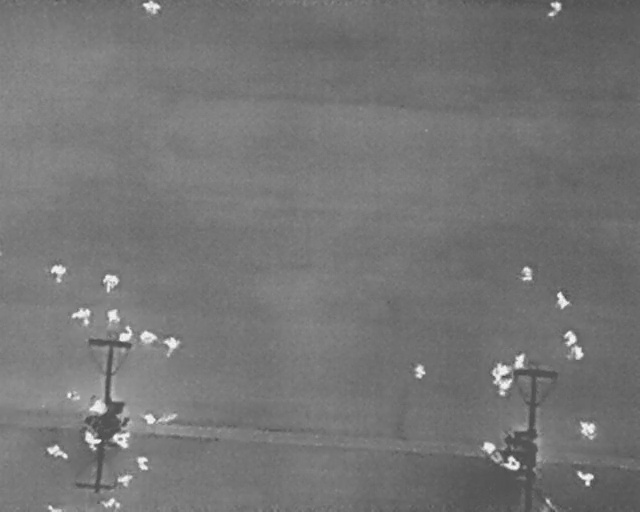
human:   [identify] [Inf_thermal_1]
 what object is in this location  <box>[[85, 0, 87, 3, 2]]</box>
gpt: <ref>1 medium person at the top right</ref>

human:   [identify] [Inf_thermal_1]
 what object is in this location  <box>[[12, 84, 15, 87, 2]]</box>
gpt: <ref>1 large person at the bottom left</ref>

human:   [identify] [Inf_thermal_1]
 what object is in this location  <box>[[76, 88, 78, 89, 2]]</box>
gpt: <ref>1 small person at the bottom right</ref>